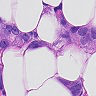
Metastatic tissue present: yes